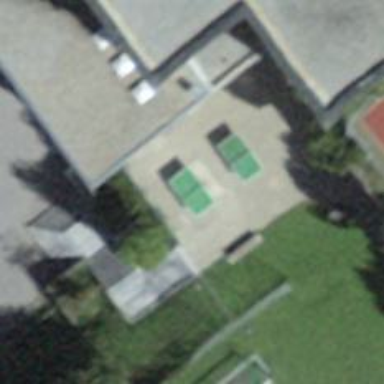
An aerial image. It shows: Pitch for leisure activities.